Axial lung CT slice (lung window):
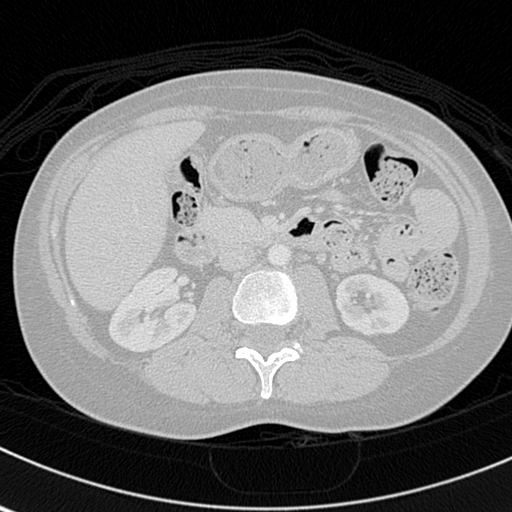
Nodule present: no